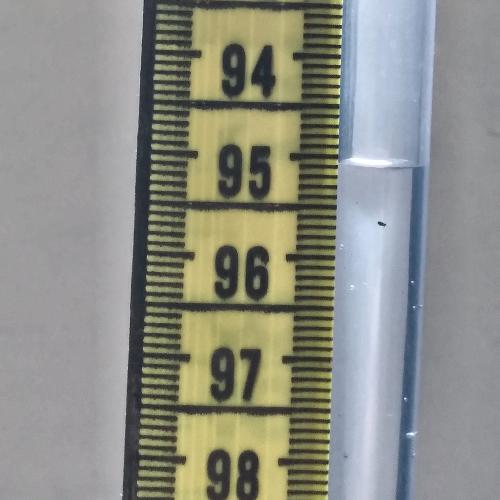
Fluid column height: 95.1 cm